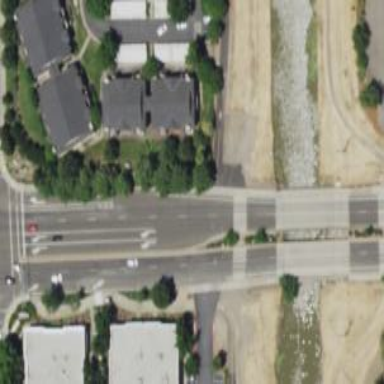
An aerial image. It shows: Unmarked crossing on path.